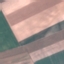
Land use / land cover: AnnualCrop